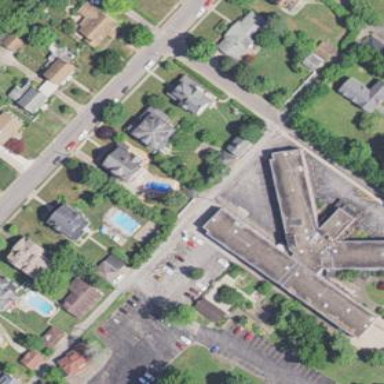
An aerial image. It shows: Nursing home building.